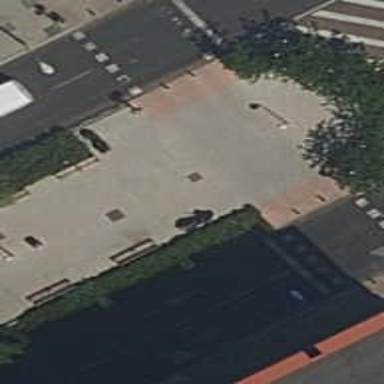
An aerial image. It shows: Sidewalk made of paving stones.